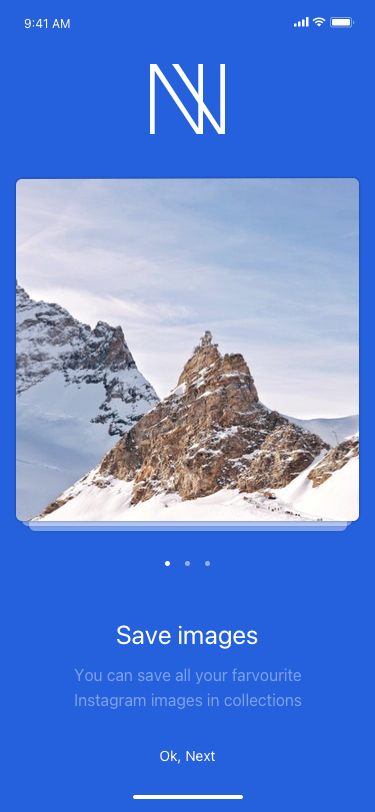
Text in this UI design:
You can save all your farvourite Instagram images in collections
Save images
Ok, Next